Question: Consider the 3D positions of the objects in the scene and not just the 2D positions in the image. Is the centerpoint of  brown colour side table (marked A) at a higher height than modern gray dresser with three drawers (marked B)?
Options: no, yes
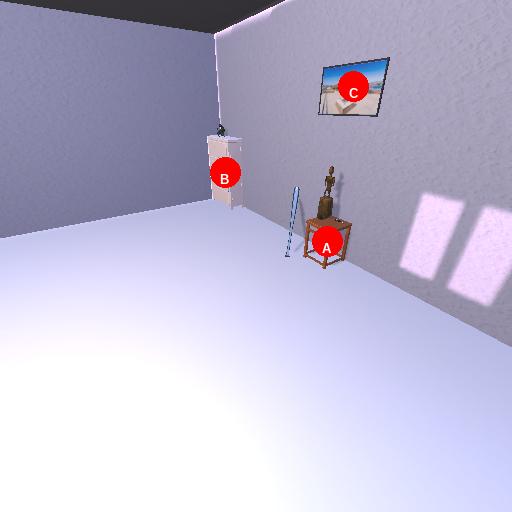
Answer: no